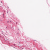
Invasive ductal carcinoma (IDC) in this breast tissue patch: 0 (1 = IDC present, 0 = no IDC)